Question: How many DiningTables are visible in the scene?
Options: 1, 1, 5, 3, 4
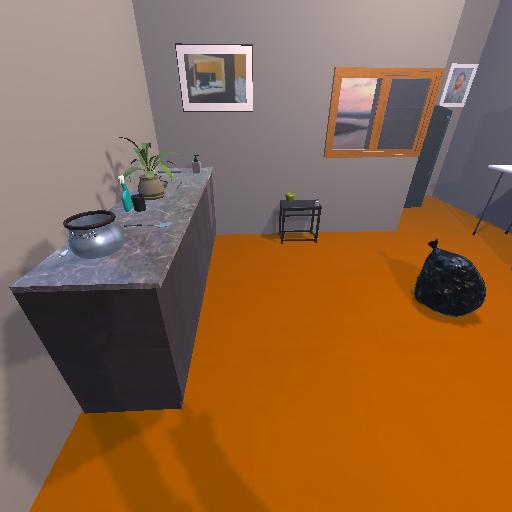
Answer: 1